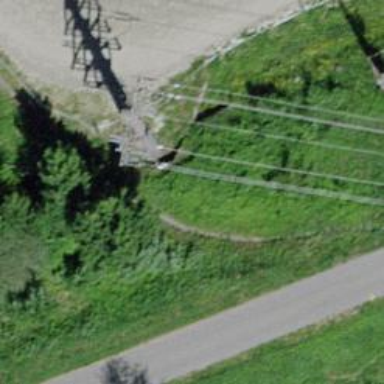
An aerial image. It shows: Power tower.